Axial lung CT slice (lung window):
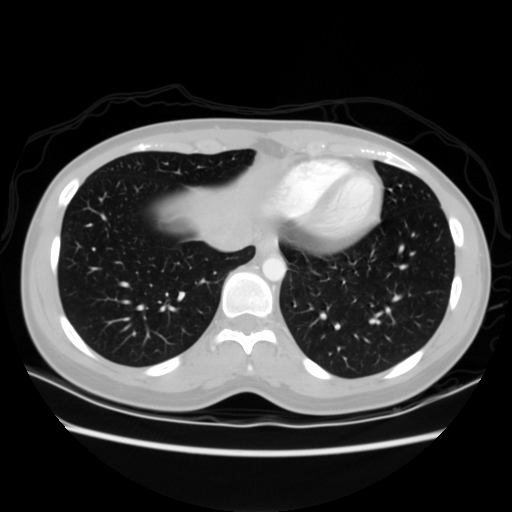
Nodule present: no